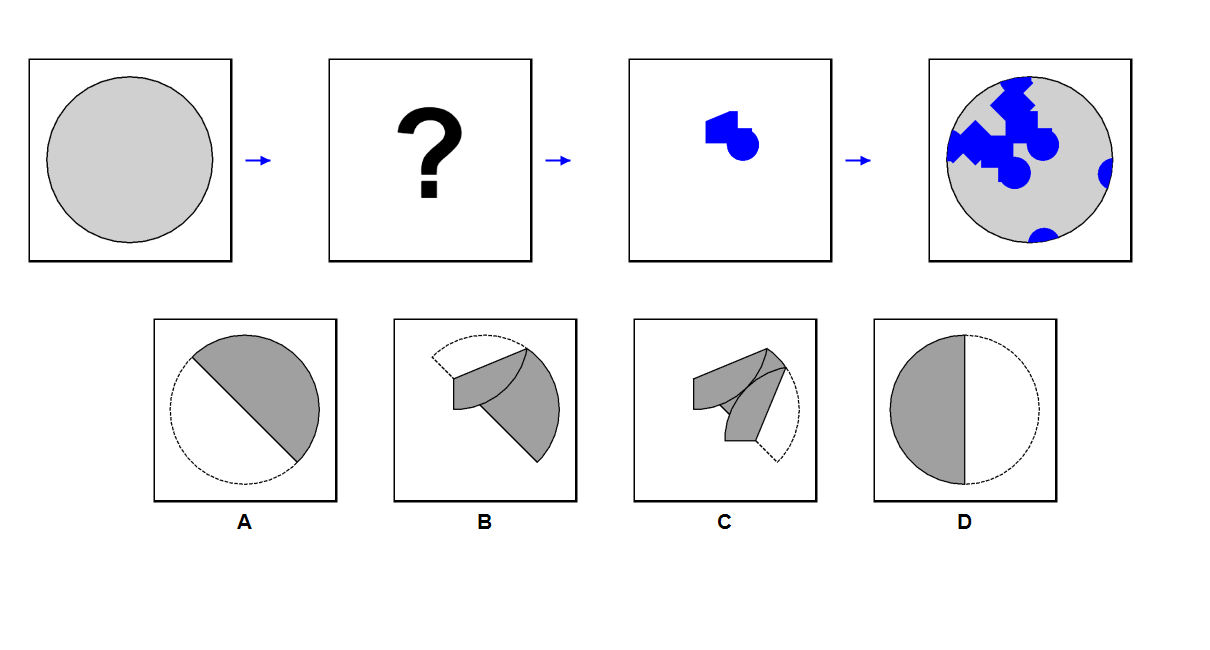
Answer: D